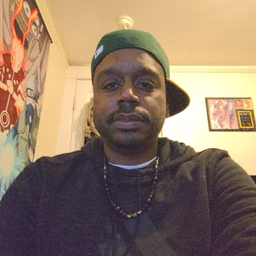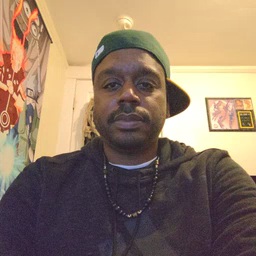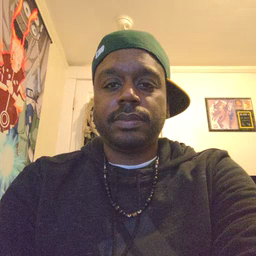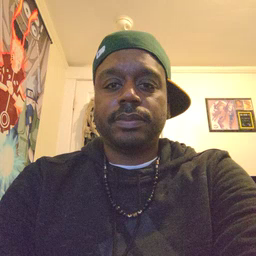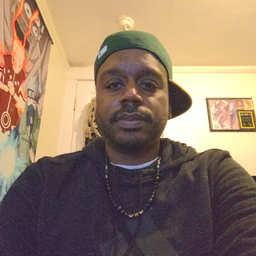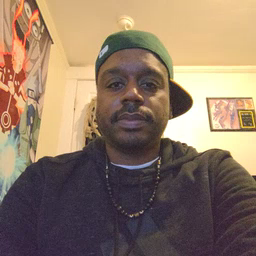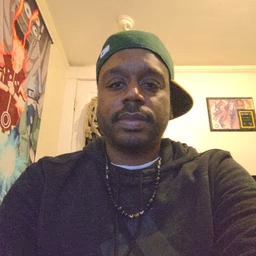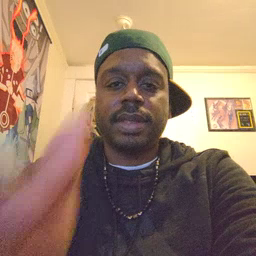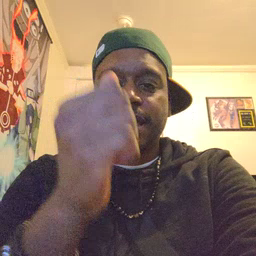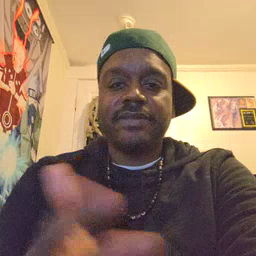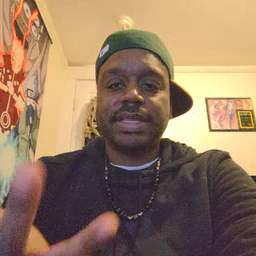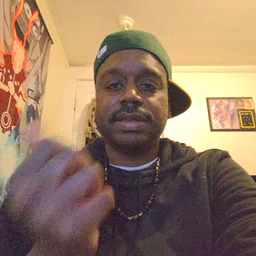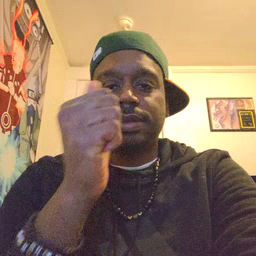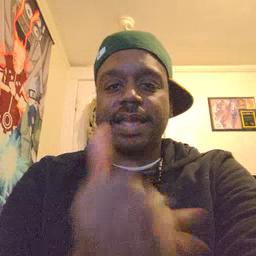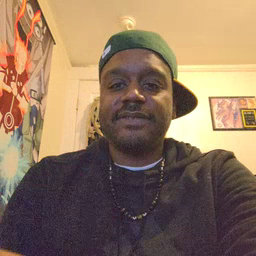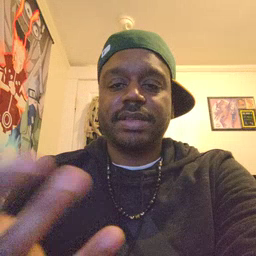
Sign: every